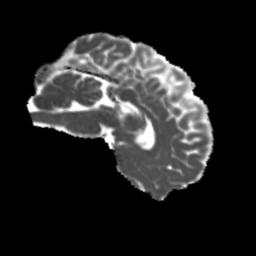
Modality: MD
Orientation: sagittal
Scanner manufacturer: siemens
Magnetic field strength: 3 T
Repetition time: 4 s
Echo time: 0.0594 s